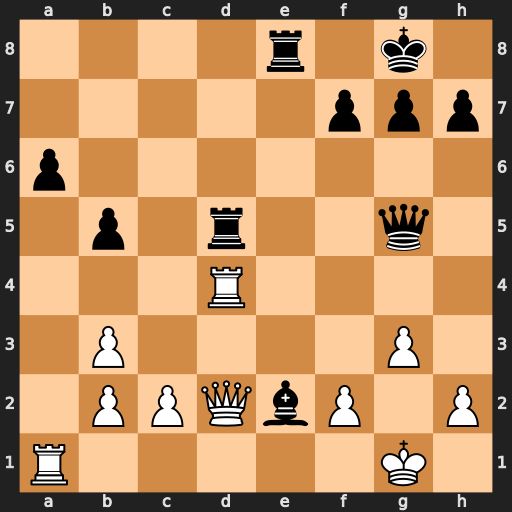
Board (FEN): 4r1k1/5ppp/p7/1p1r2q1/3R4/1P4P1/1PPQbP1P/R5K1
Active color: w
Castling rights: -
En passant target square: -
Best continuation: Rxd5 Qxd2 Rxd2